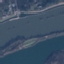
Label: River